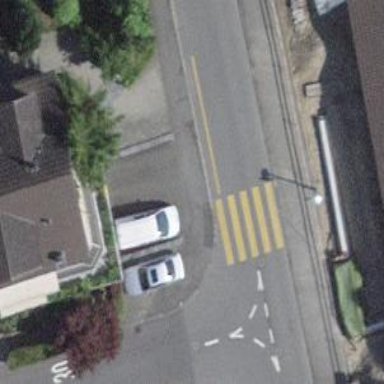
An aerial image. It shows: Pedestrian crossing with zebra markings on footway.